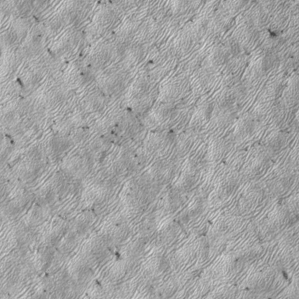
Label: frost